Question: How could I align my input boxes so that the first one is aligned with the label and the other two is aligned underneath the top input box.
Why is my domain and dropdown menu not aligning?
CSS:
'''
#newwebsiteForm{
padding:10px;
margin:10px 0;
width:480px;
position: relative
}
#newwebsiteForm label{
display:block;
float:left;
clear:both;
margin:0 15px 0 25px;
width:240px;
border:1px solid green;
height:15px
}
#newwebsiteForm input{
display:block;
float:left;
width:240px;
height:15px;
}
#newwebsiteForm .radioButton {
width:15px;
height:15px;
}
#newwebsiteForm .radioText {
display:block;
width:30px;
height:20px;
float:left;
font-size:12px;
border:1px solid red;
}
#newwebsiteForm #color1,#color2,#color3,#fav1,#fav2,#fav3{
display:block;
float:left;
margin-left:25px;
background-color:red;
}
#newwebsiteForm textarea{
display:block;
float:left;
}
input#domain,#newwebsiteForm select,
.form-field{float:right;width:200px;margin-top:-15px}
.form-field{width:220px}
'''
HTML:
'''
<div id="newwebsiteSection">
<form action="#" id="newwebsiteForm" method="get">
<fieldset>
<div>
<label>Do You Require Hosting?</label>
<span class="radioText">Yes</span><input class="radioButton" type="radio" name="Yes" value="Yes"/>
<span class="radioText">No</span><input class="radioButton" type="radio" name="No" value="No"/>
</div>
<div>
<label>Do You Require A Domain?</label>
<span class="radioText">Yes</span><input class="radioButton" type="radio" name="Yes" value="Yes"/>
<span class="radioText">No</span><input class="radioButton" type="radio" name="No" value="No"/>
</div>
<label>Do You Have A Logo?</label>
<span class="radioText">Yes</span><input class="radioButton" type="radio" name="Yes" value="Yes"/>
<span class="radioText">No</span><input class="radioButton" type="radio" name="No" value="No"/>
<label for="domain">What is your Domain?</label>
<input type="url" id="domain" value="http://example.com"/>
<label for="newwebsiteType">Type of site Required?</label>
<select name="newwebsiteType" id="newwebsiteType">
<option value="shoppingCart">Shopping Cart</option>
<option value="CMS">Content Management System</option>
<option value="static">Static Website</option>
<option value="otherDevelopment">Other Development</option>
</select>
<label>Do You Require A Design?</label>
<span class="radioText">Yes</span><input class="radioButton" type="radio" name="Yes" value="Yes"/>
<span class="radioText">No</span><input class="radioButton" type="radio" name="No" value="No"/>
<div>
<label>Three Favorite colors?</label>
<div class="form-field">
<input id="color1" value=""/>
<input id="color2" value=""/>
<input id="color3" value=""/>
</div>
</div>
<div>
<label>What are your favorite websites?</label>
<div class="form-field">
<input type="text" id="fav1" value=""/>
<input type="text" id="fav2" value=""/>
<input type="text" id="fav3" value=""/>
</div>
</div>
<label for="comments">Comments?</label>
<textarea name="comments" id="comments"></textarea>
<input type="submit" name="submit" value="Send Quote Request"/>
</fieldset>
</form>
</div>
'''

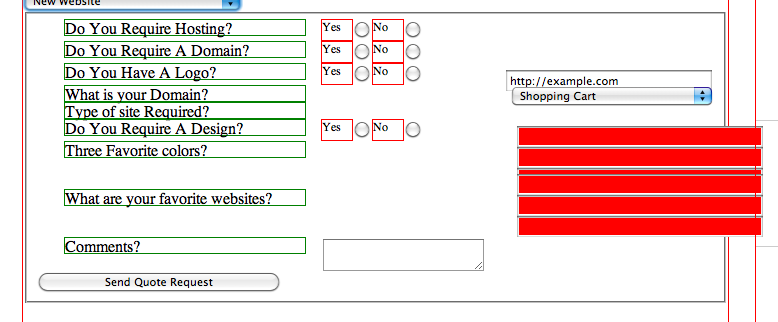
Answer: Despite all the flack they've gotten lately, I feel like this is one of the few examples of where a 'table' is actually not only useful, but the most correct solution.